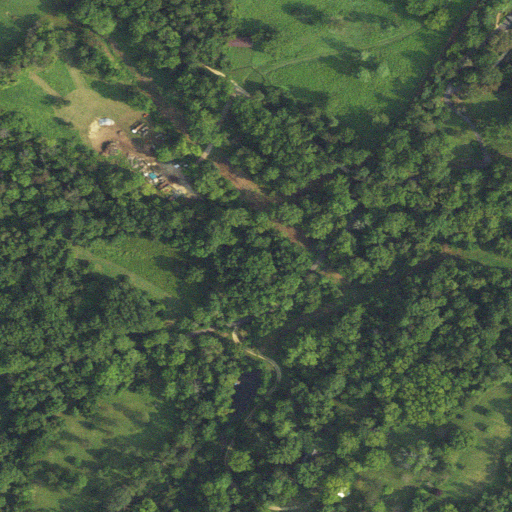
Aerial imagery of valley in Virginia named Rowles Hollow containing deciduous forest, open development, pasture, mixed forest, and shrub